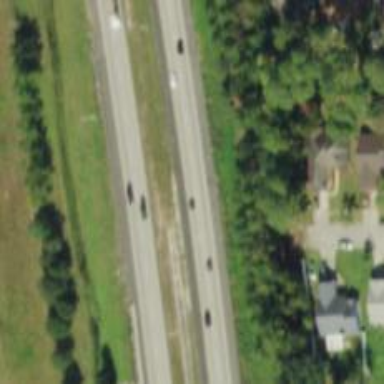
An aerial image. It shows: Motorway.